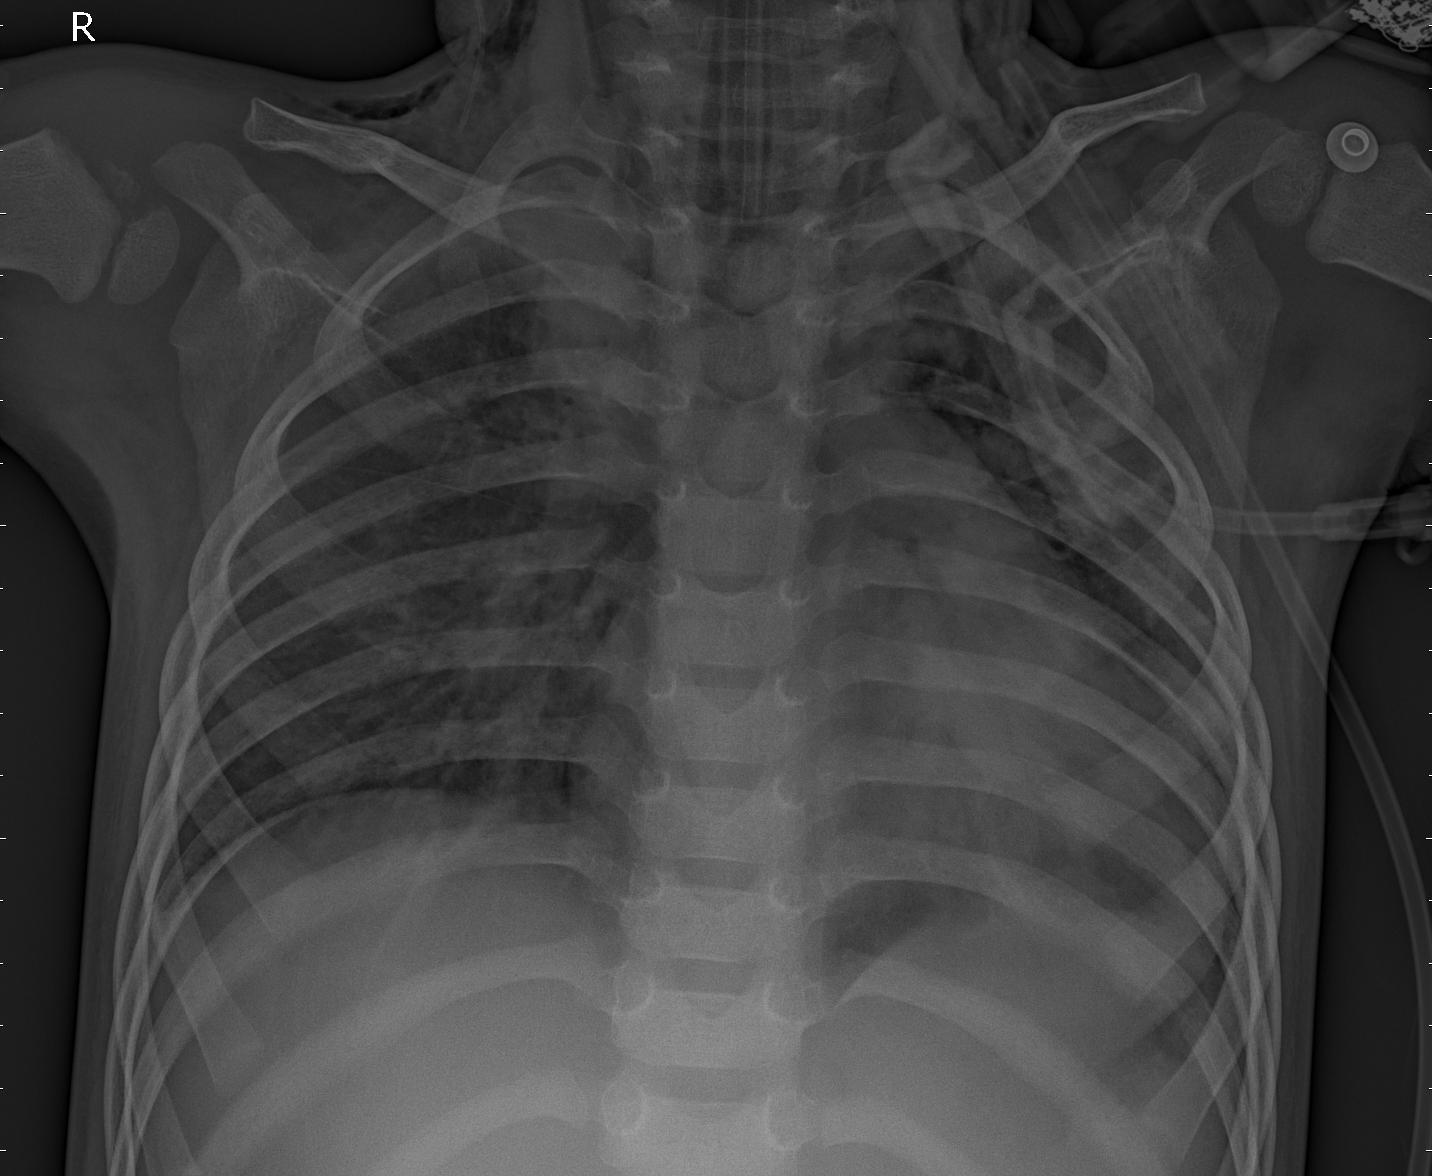
Diagnosis: PNEUMONIA